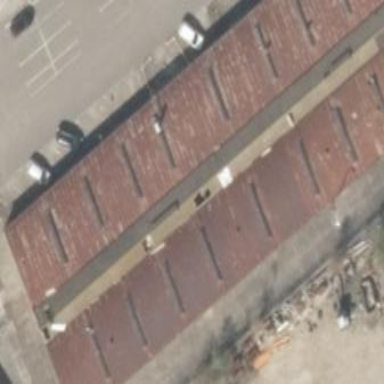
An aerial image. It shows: Industrial building.